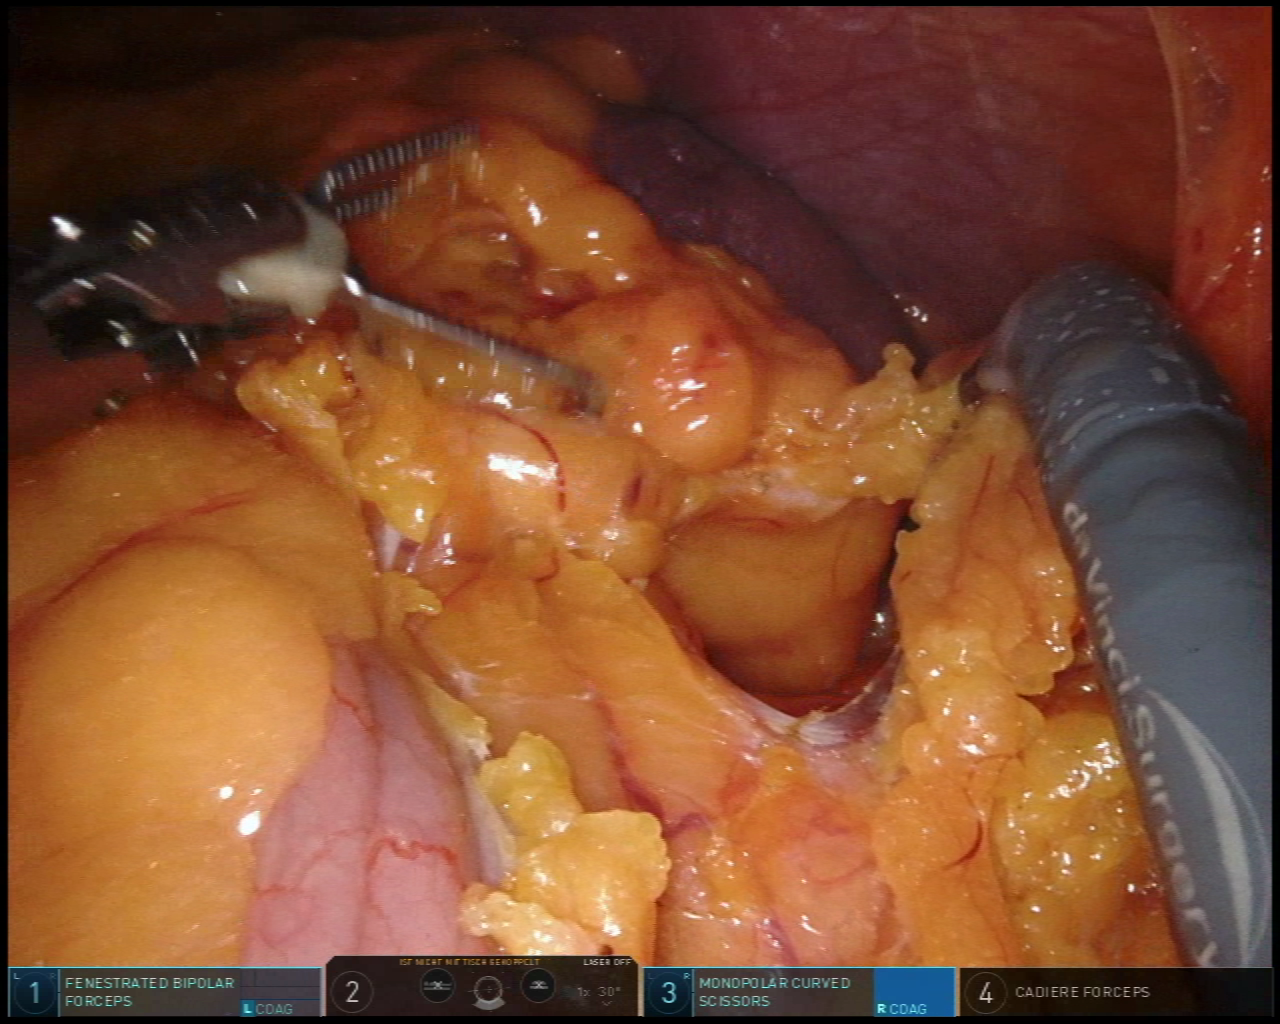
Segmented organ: spleen
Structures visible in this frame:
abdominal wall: yes
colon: yes
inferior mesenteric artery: no
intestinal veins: no
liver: no
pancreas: no
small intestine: no
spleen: yes
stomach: no
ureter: no
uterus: no
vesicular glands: no